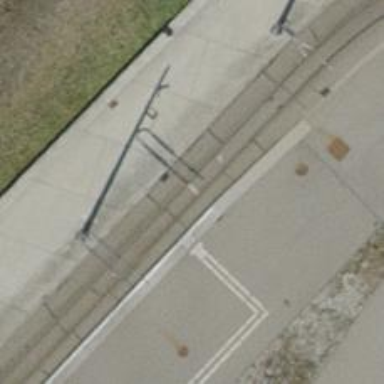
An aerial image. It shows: Tram stop with public transport stop position for trams.